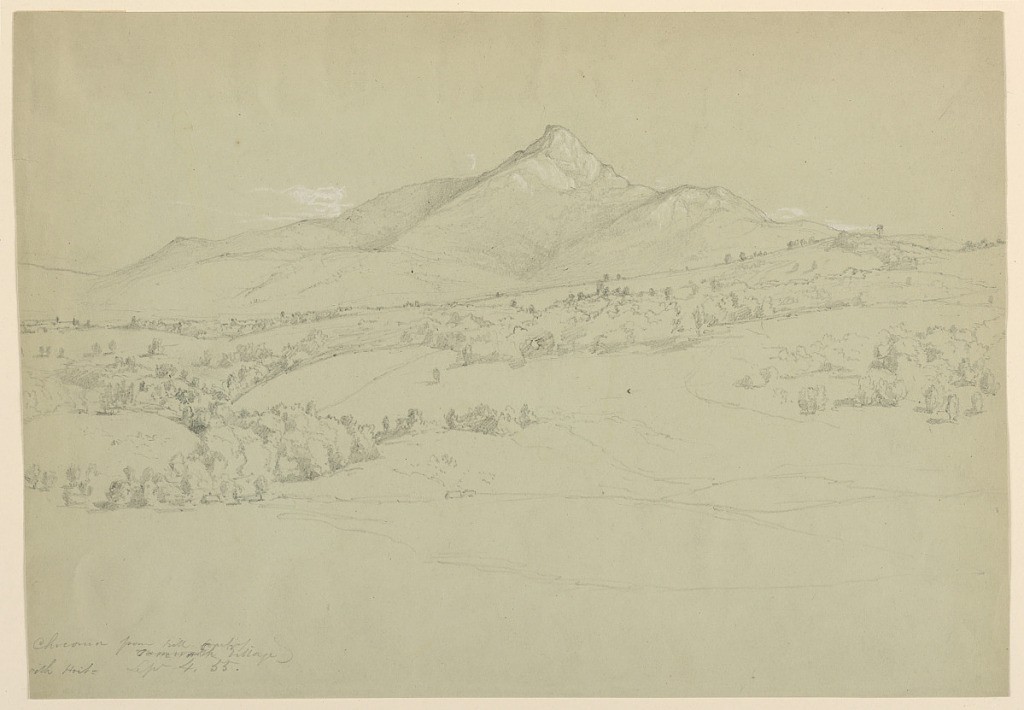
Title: Mount Chocorua from Hill Near Tamworth Village
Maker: Daniel Huntington, American, 1816–1906
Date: September 4, 1855
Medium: Graphite and white crayon on pale green paper
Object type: Drawing
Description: Meadow in foreground, and ridges with trees beyond. Mountain in distance, center.